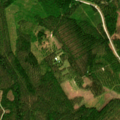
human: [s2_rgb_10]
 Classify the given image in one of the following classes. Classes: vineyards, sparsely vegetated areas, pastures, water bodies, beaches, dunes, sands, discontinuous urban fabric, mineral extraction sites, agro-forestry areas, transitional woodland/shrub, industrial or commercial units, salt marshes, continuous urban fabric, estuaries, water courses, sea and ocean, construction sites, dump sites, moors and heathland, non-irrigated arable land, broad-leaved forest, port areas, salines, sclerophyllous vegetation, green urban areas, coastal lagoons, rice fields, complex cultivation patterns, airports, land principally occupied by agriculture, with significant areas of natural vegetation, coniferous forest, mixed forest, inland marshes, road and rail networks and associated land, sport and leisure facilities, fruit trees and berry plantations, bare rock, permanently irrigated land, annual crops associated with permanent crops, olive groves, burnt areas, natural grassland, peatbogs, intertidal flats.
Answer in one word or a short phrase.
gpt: coniferous forest, mixed forest